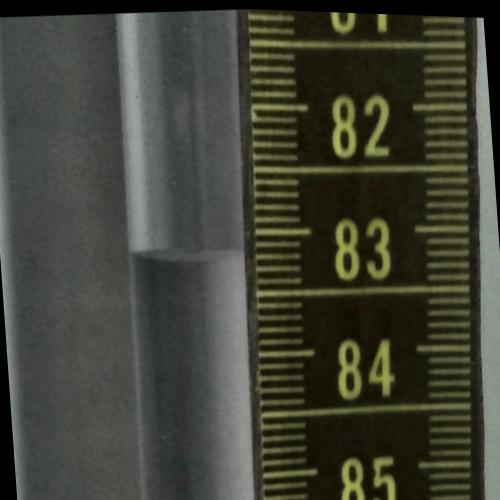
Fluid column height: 83.2 cm